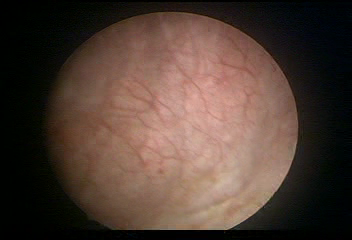
Modality: WLC
Class: Normal mucosa
Bladder cancer association: No